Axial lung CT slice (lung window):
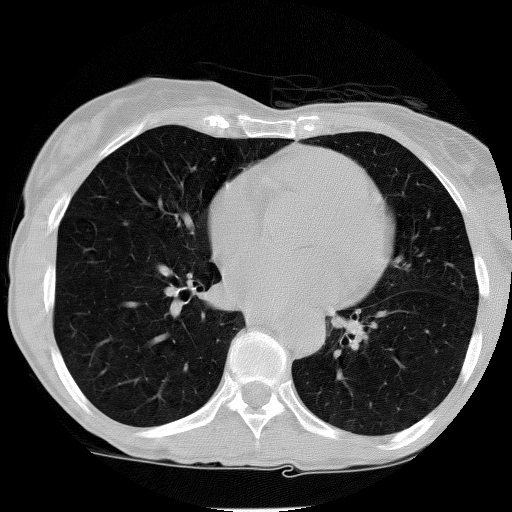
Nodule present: no